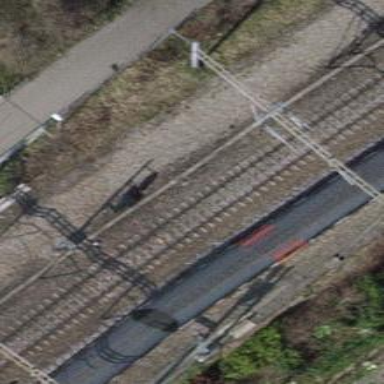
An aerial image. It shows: Bridge over railway with electrified contact lines.